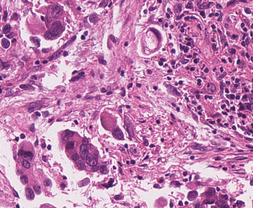
Tumor epithelial tissue: yes
Tumor-associated stroma tissue: yes
Normal tissue: no